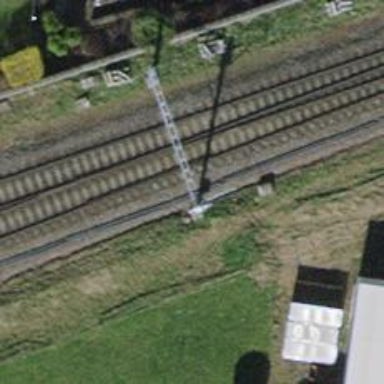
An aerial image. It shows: Railway milestone.